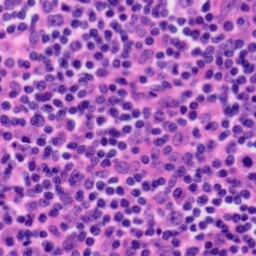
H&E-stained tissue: Tonsil